Aerial crown-view tile of a tropical tree (Barro Colorado Island, Panama), acquired 20241216:
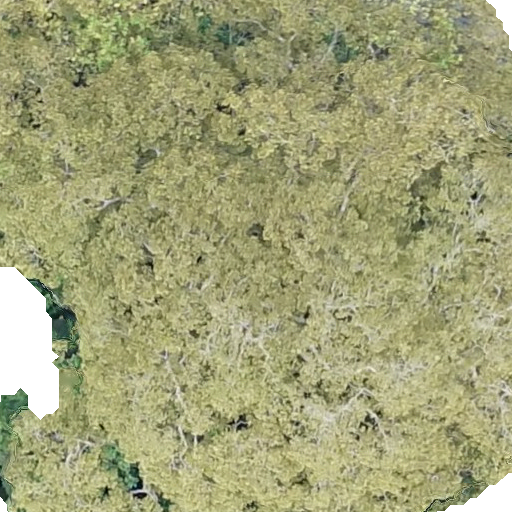
Species: Dipteryx oleifera
GBIF accepted scientific name: Dipteryx oleifera
Crown area: 604.409 m²